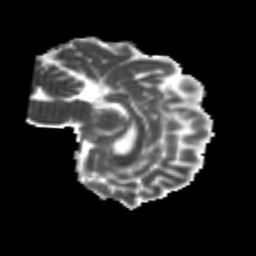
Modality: MD
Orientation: sagittal
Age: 24
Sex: female
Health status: healthy
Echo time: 0.074 s